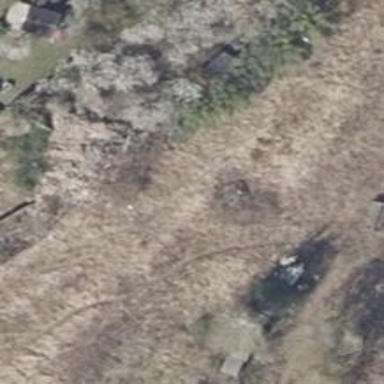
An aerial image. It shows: Abandoned railway.